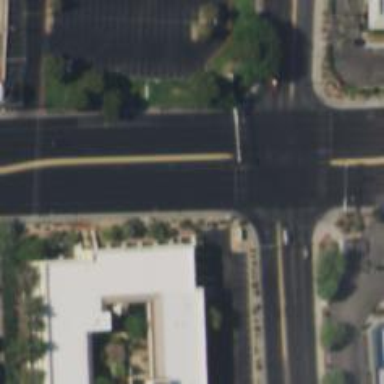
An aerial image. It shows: Solid stop line on the road marking.